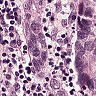
Metastatic tissue present: yes